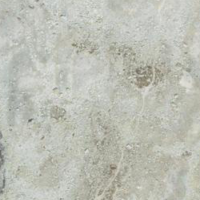
EUNIS habitat code: 48
Species observed at this site:
Cardamine bellidifolia
Salix herbacea